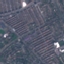
Label: Residential